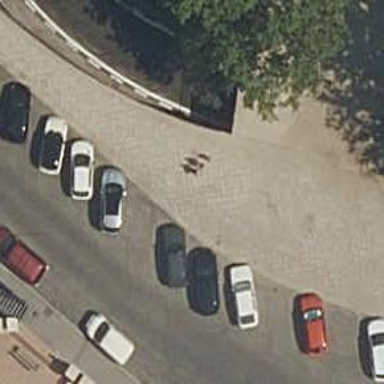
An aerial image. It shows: Footway made of paving stones.